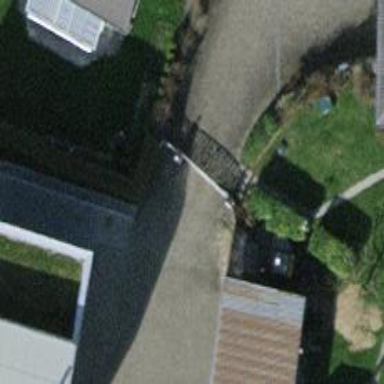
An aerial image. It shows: Gate.